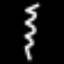
Label: squiggle